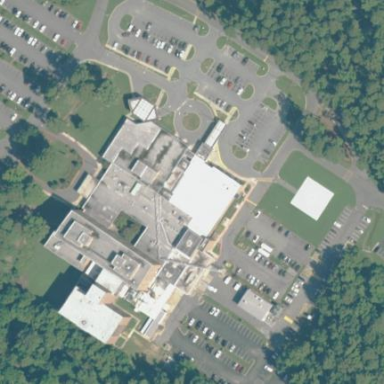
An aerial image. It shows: Hospital providing healthcare services.